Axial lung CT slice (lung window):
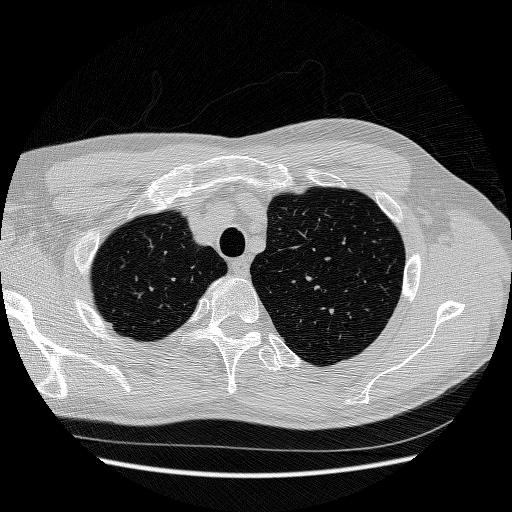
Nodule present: no